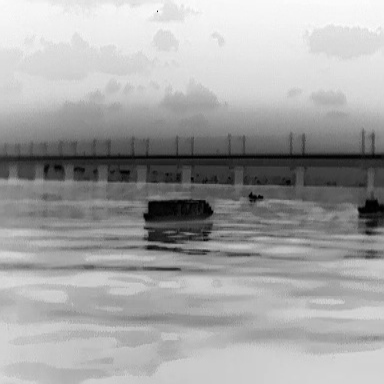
There are two warships in the infrared image.